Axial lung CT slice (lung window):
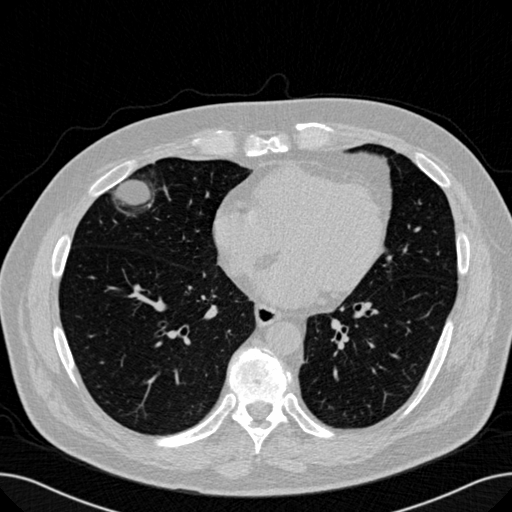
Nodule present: no